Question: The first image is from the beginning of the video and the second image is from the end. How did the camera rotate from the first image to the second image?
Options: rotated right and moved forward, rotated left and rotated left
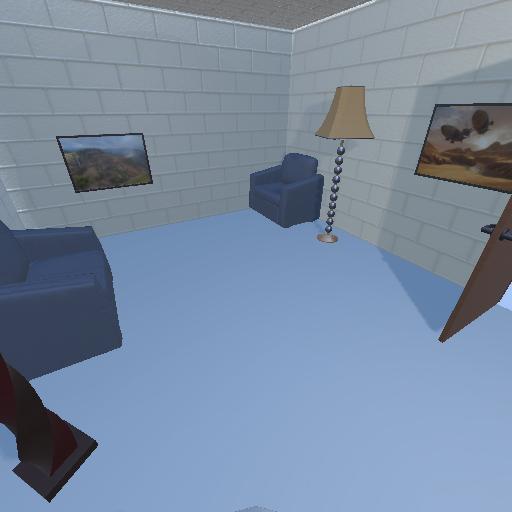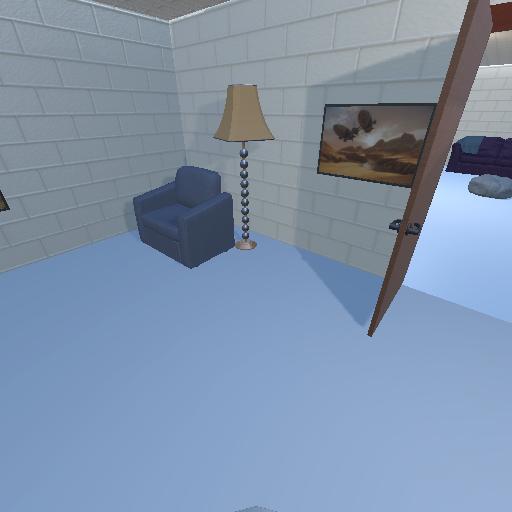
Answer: rotated right and moved forward